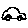
Label: car